Breast ultrasound image
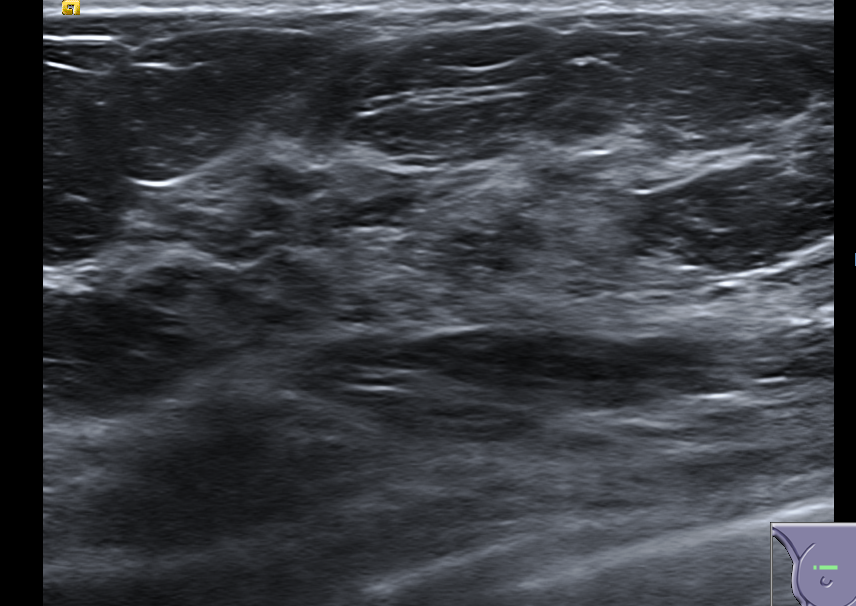
Diagnosis: normal